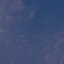
Land use / land cover class: HerbaceousVegetation